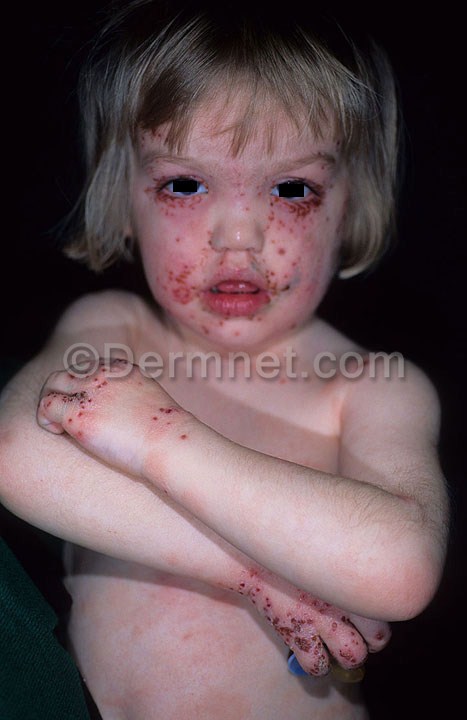
Disease: Warts Molluscum and other Viral Infections